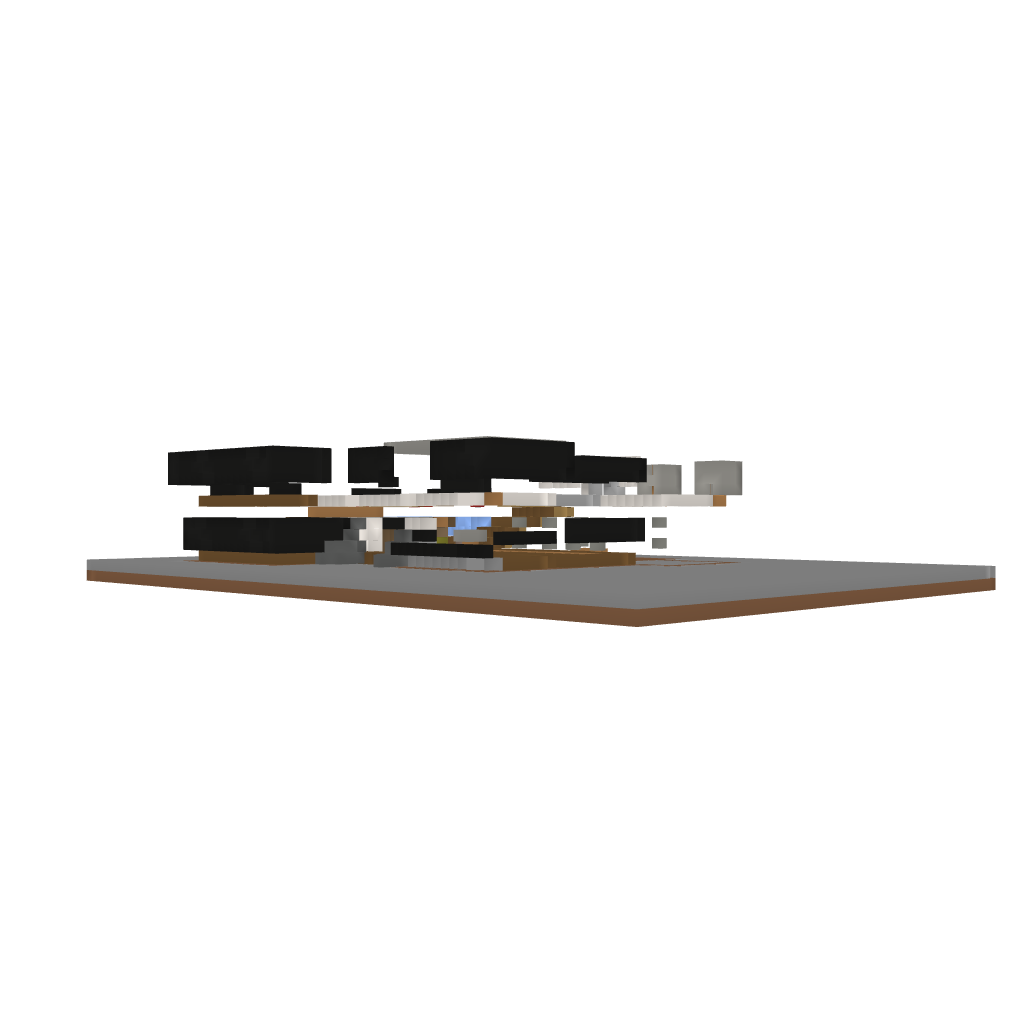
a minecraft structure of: modern house 3